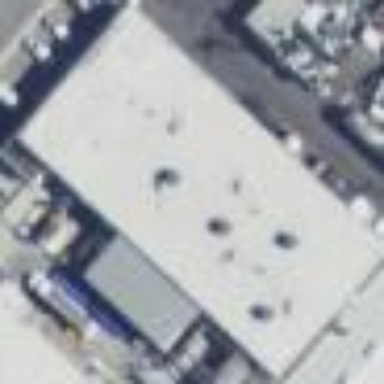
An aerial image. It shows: Warehouse building.